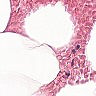
Metastatic tissue present: no